Question: I start a server on my computer and load a local html file. When i send web socket request to the server and i check client handshake and the sent handshake from the server the Origin value is different. Can I manipulate this value or set it from somewhere and how?

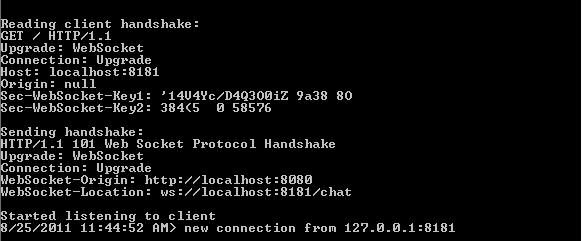
Answer: You can't change the origin value being sent by the browser. This is a security feature that allows cross-origin security. The Sec-WebSocket-Origin you are seeing sent back from the server is a feature of the <URL>.